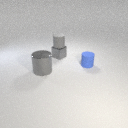
small blue rubber cylinder to the right of large gray metal cylinder